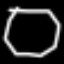
Label: octagon